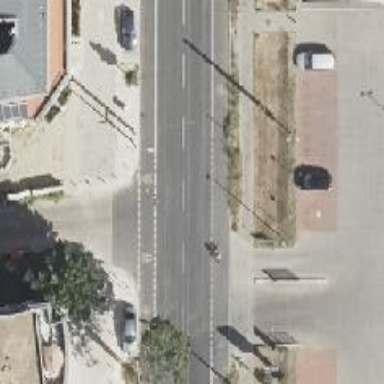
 while the right sidewalk surface is made of settled material."